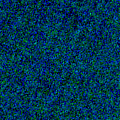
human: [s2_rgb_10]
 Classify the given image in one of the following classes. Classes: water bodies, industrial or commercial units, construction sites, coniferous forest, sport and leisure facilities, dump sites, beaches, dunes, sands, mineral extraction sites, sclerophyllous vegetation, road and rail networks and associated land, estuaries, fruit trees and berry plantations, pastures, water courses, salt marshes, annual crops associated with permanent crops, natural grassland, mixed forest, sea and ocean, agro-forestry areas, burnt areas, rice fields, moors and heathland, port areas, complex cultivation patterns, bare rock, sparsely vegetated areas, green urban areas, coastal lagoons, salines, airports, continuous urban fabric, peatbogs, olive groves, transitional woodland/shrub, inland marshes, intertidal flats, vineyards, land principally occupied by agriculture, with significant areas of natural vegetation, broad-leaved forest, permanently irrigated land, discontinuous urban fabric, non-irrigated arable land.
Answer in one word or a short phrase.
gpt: sea and ocean